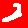
Digit: 2